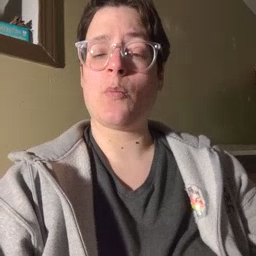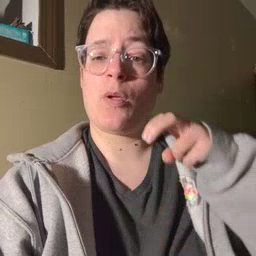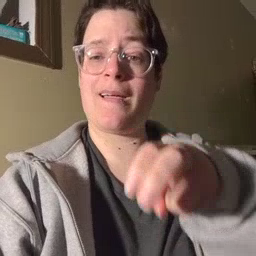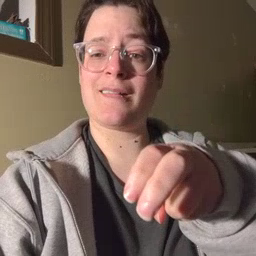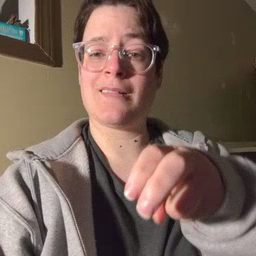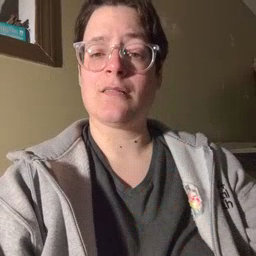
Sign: ride